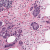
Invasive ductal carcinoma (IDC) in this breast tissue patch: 1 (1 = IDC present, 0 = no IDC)